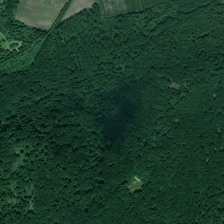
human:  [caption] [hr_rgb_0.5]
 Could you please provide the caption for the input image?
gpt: many green trees form a piece of forest .

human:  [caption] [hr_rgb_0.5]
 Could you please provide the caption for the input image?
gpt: many green trees form a piece of forest .

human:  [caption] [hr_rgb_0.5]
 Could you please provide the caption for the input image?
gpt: many green trees form a piece of forest .

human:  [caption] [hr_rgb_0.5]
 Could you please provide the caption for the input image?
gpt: many green trees form a piece of forest .

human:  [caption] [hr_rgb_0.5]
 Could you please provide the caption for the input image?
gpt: many green trees form a piece of forest .